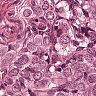
Metastatic tissue present: yes